Question: I am trying to create a simple html page but I can't align one of the icons. I don't understand where's the problem with my CSS or HTML.

'''
.service-icon-container {
display: table;
width: 100%;
height: 80px;
color: #FCDB7A;
font-size: 65px;
}
.service-icon-tablecell {
display: table-cell;
vertical-align: middle;
}
'''
'''
<div class="col-md-4">
<div class="single-service-icon">
<div class="service-icon-container">
<div class="service-icon-tablecell">
<img src="img/service-icon-4.jpg" alt="">
</div>
</div>
<h3>Lorem ipsum dolor.</h3>
<p>Lorem ipsum dolor sit amet, consectetur adipisicing elit. Deserunt libero, ab repudiandae incidunt dicta eveniet.</p>
</div>
</div>
'''
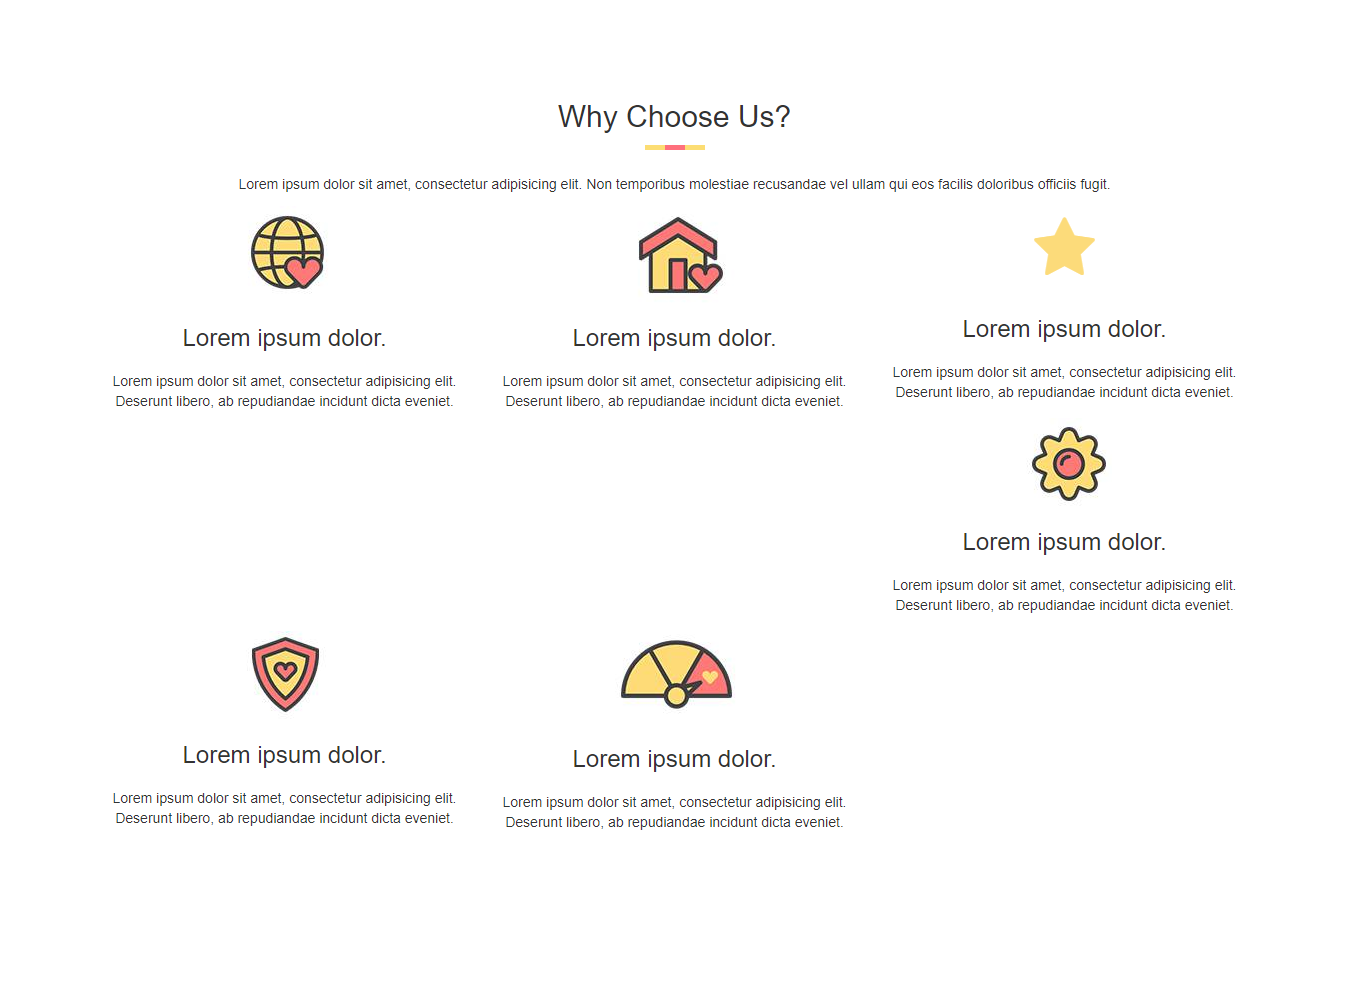
Answer: Actually, mistakenly, I forgot to add style to '.single-service-icon'. Hence, I just implemented some css to it:
'''
.single-service-icon{
color: #333;
display: block;
margin-bottom: 30px;
min-height: 240px;
text-align: center;
}
'''